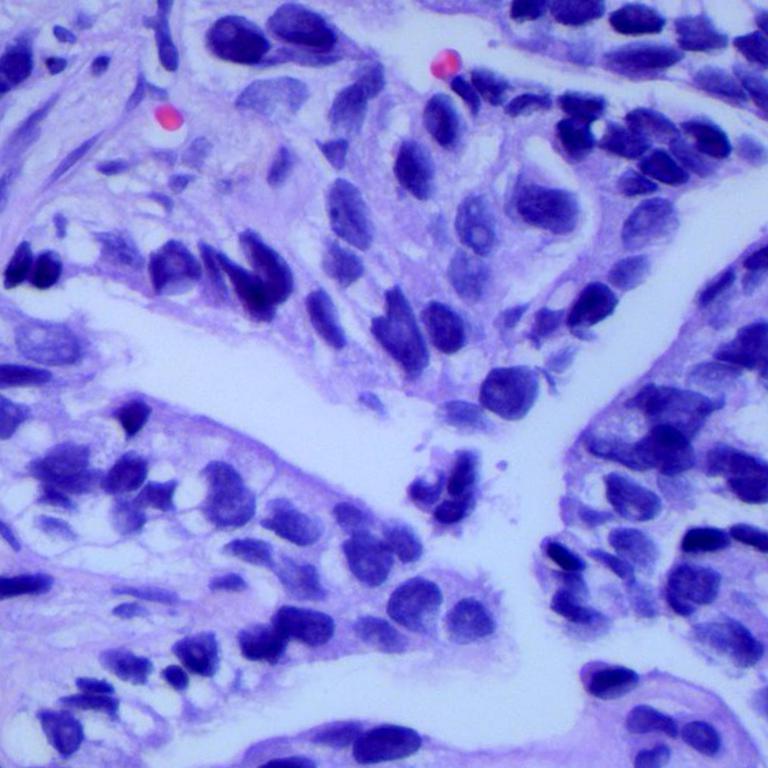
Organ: lung
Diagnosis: adenocarcinomas